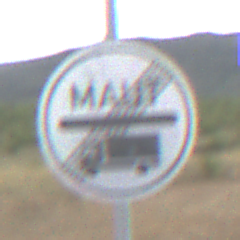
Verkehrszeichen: EndeMautpflicht
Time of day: Midday
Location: Outdoor (Nature)
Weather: PartlyCloudy
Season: NotSpecified
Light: Natural